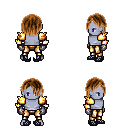
a pixel art fantasy rpg character, male body template, dark elf, purple skin, gold arm armor, gold greaves, brown bangs hairstyle, metal gloves, ghillies, four views (front, back, left, right), 2x2 character sprite sheet, small pixel art, hard edges, no anti-aliasing